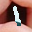
Label: 1